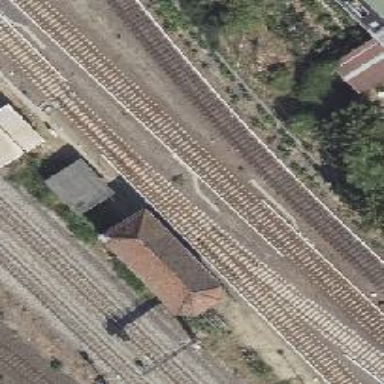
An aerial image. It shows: Railway signal.